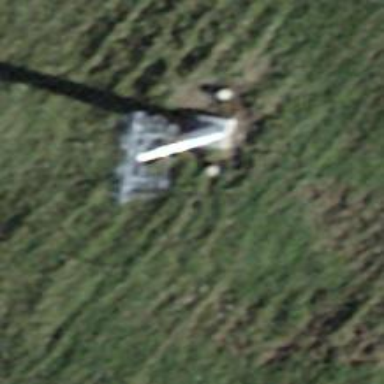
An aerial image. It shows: Pylon for aerialway.